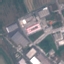
Land use / land cover: Industrial